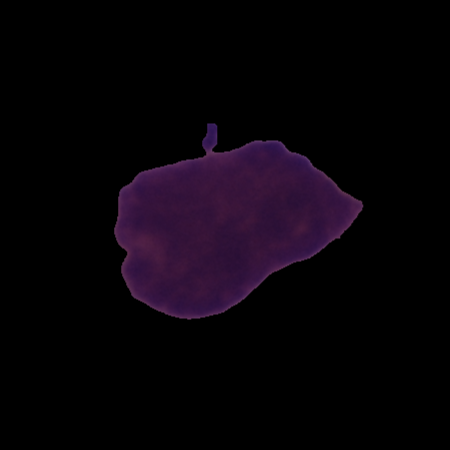
Label: cancer